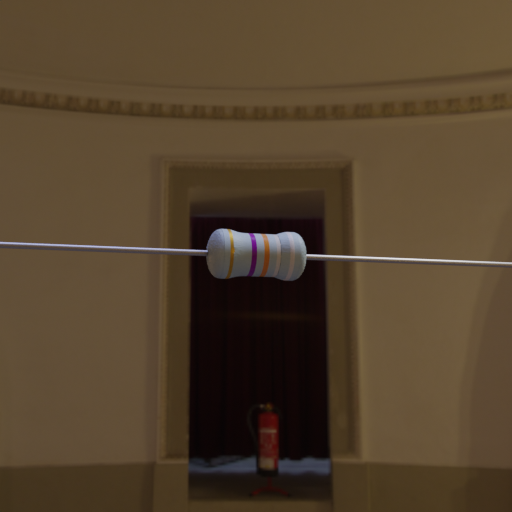
Resistor colour bands (in order): gold, violet, orange, white, white